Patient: sex M, age 61
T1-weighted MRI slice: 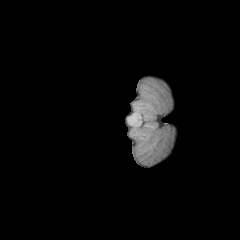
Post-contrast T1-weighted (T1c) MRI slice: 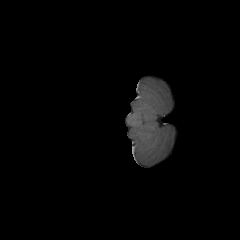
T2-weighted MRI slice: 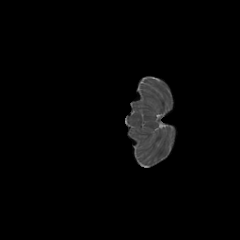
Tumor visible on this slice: no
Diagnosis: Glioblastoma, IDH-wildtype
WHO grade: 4